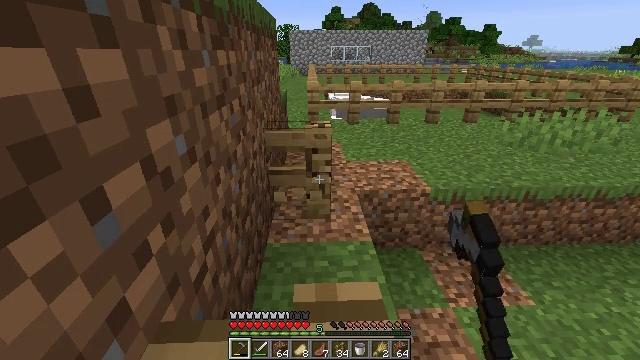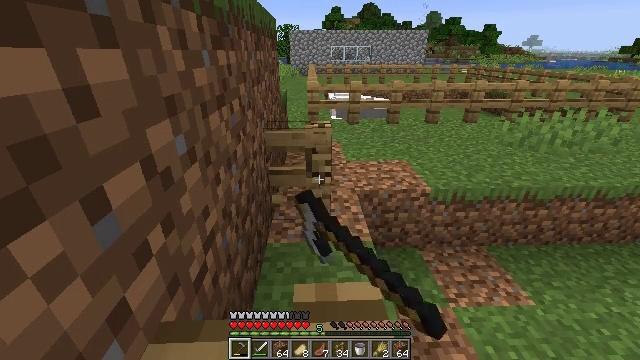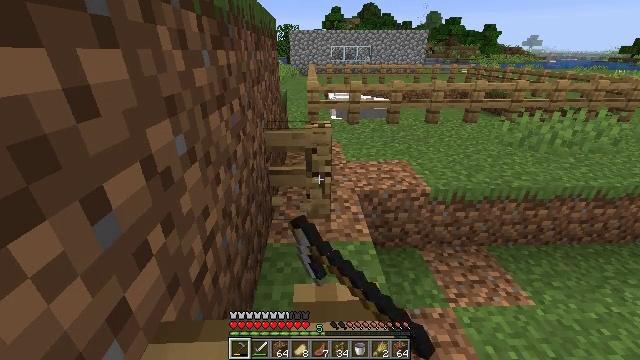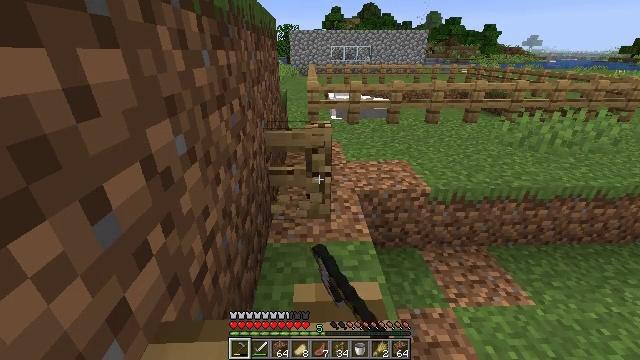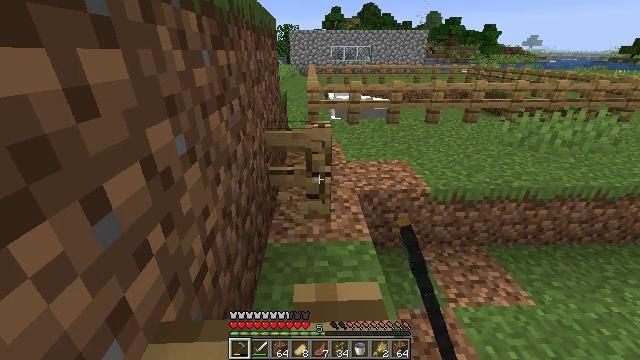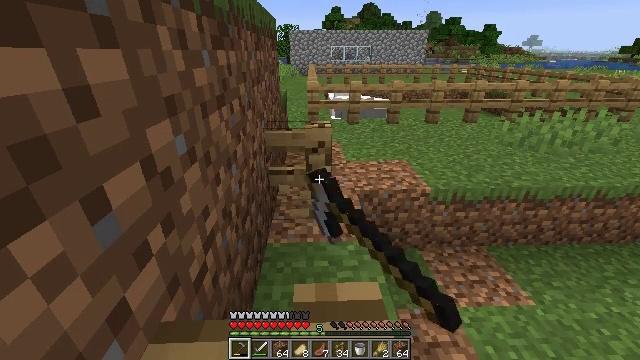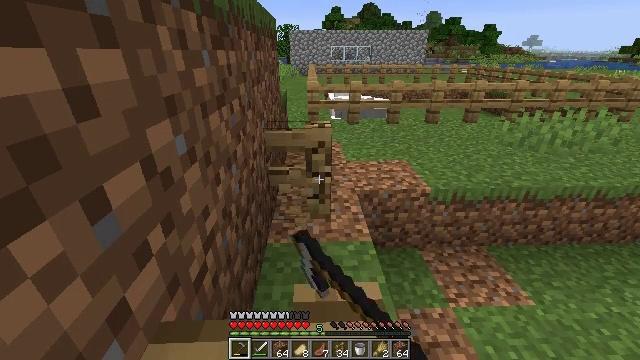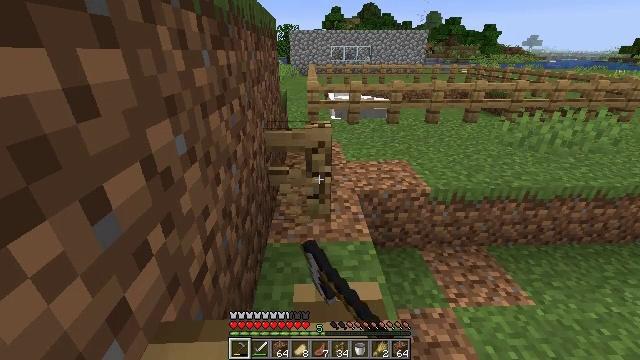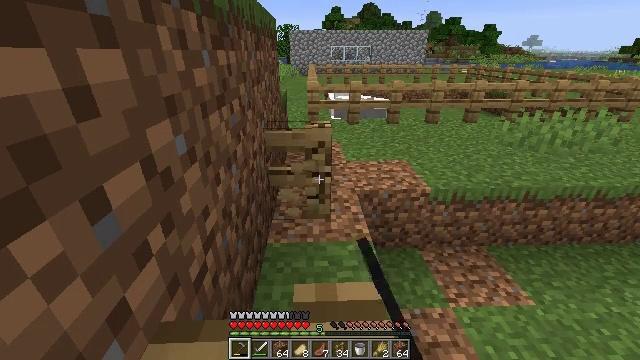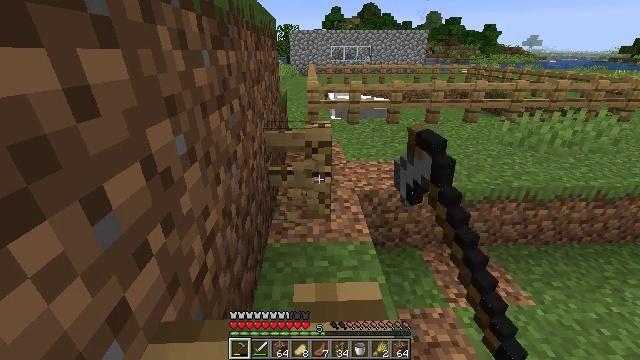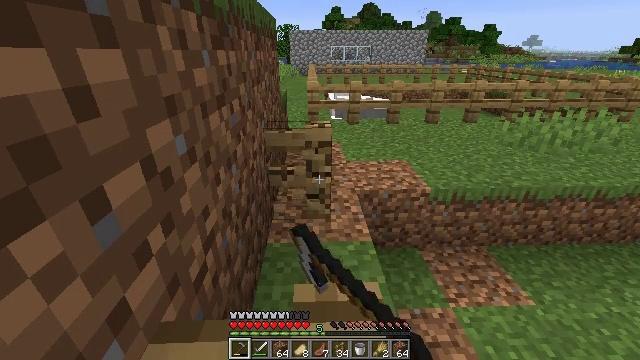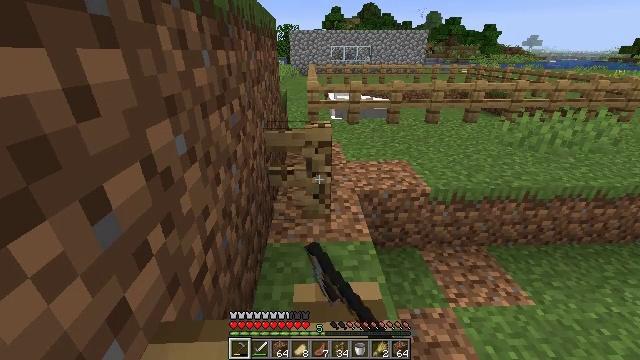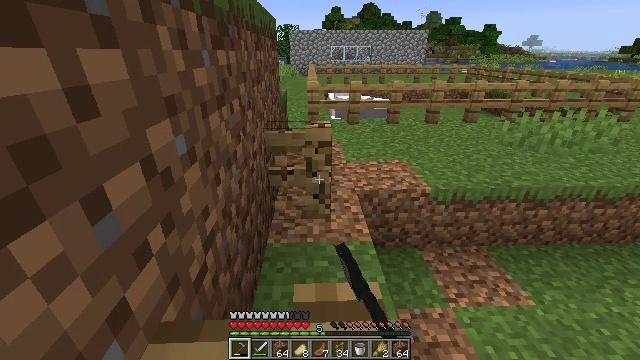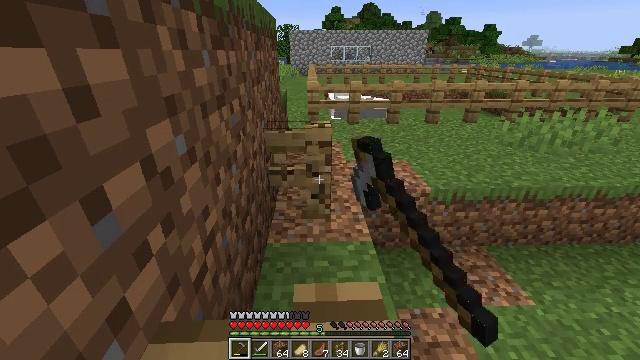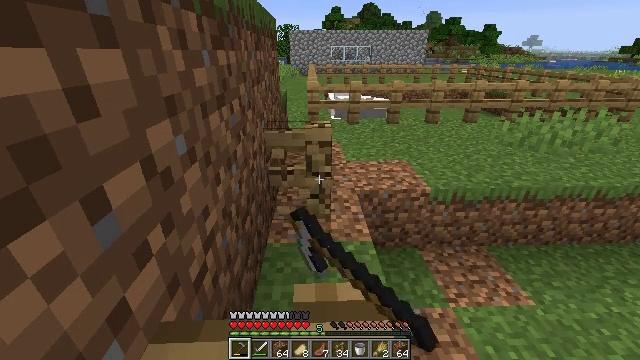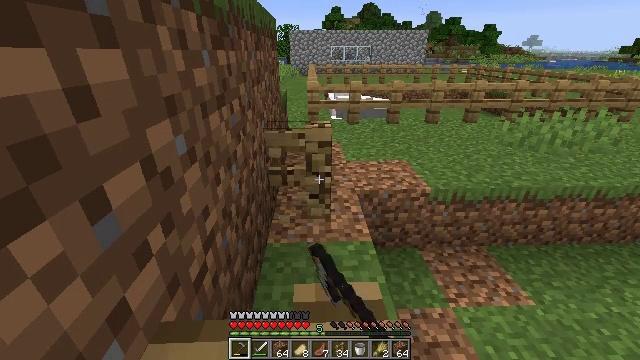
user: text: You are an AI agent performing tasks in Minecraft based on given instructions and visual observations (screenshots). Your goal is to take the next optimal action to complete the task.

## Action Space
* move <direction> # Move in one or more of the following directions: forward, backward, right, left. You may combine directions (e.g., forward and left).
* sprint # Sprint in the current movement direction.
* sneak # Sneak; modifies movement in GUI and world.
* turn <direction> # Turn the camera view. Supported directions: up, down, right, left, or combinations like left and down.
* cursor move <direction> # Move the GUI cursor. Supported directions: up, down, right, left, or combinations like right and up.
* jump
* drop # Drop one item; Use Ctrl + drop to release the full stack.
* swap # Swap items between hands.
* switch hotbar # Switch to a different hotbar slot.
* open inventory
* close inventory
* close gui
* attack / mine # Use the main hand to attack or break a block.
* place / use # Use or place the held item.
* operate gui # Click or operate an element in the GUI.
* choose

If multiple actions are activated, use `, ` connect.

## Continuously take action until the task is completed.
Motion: motion action
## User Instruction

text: Break down the oak fence.
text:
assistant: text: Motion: attack / mine
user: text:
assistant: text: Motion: attack / mine
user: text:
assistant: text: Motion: attack / mine
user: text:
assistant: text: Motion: attack / mine
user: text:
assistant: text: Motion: attack / mine
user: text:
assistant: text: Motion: attack / mine
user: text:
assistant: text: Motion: attack / mine
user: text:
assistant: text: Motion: attack / mine
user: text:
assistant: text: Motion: attack / mine
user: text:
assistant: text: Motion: attack / mine
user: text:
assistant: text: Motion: attack / mine
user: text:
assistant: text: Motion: attack / mine
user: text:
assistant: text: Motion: attack / mine
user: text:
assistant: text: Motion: attack / mine
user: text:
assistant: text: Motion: attack / mine
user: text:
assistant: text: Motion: attack / mine
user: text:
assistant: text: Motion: attack / mine
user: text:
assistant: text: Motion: attack / mine
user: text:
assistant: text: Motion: attack / mine
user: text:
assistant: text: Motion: attack / mine
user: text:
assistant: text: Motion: attack / mine
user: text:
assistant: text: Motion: attack / mine
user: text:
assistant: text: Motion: attack / mine
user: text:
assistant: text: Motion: attack / mine
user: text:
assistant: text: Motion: attack / mine
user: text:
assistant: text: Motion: attack / mine
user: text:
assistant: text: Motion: attack / mine
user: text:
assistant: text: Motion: attack / mine
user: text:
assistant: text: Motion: attack / mine
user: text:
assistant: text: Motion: attack / mine